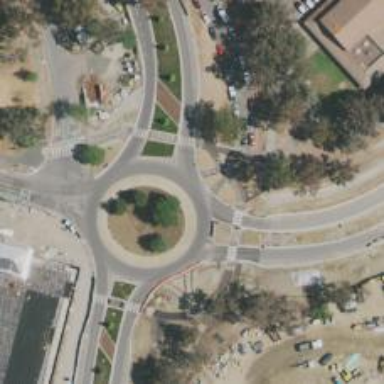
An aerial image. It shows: Tertiary road leading to roundabout junction.